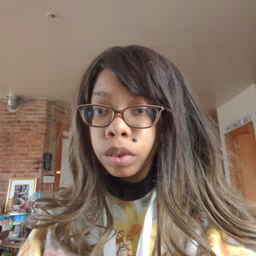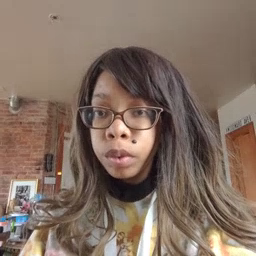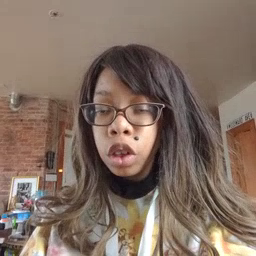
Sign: old